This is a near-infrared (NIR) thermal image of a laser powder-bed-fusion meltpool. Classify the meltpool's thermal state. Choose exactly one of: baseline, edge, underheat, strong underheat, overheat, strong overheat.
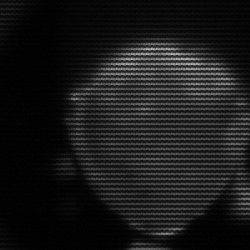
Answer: edge